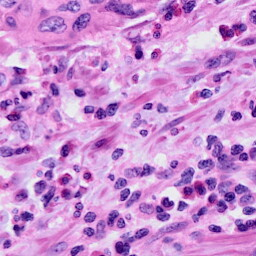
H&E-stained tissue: Cervix